【题型】解答题　【知识点】解析几何　【难度】easy
已知坐标平面内三点 $A(-2,-4)$，$B(2,0)$，$C(-1,11)$。

(1) 求直线 $AB$ 的斜率和倾斜角；

(2) 若 $A,B,C,D$ 可以构成平行四边形，且点 $D$ 在第一象限，求点 $D$ 的坐标；

(3) 若 $E(m,n)$ 是线段 $AC$ 上一动点，求 $\frac{n - 2}{m - 2}$ 的取值范围。
【解答】
\noindent \textbf{【答案】}
(1) 斜率为 $1$，倾斜角为 $\frac{\pi}{4}$；
(2) $(3,5)$；
(3) $\left[-\frac{1}{3},1\right]$。

\noindent \textbf{【分析】}
(1) 根据过两点的斜率公式求出斜率，再求倾斜角；
(2) 设 $D(x,y)$，根据 $k_{AB}=k_{CD},k_{AC}=k_{BD}$ 求解即可；
(3) 因为 $\frac{n-2}{m-2}$ 表示直线 $BE$ 的斜率，求出 $E$ 与点 $C$ 重合时，直线 $BC$ 的斜率；$E$ 与点 $A$ 重合时，直线 $BA$ 的斜率即可得答案。

\noindent \textbf{【详解】}
(1) 解：因为直线 $AB$ 的斜率为 $\frac{-4-0}{-2-2} = 1$，
所以直线 $AB$ 的倾斜角为 $\frac{\pi}{4}$。

(2) 解：如图，当点 $D$ 在第一象限时，$k_{AB}=k_{CD},k_{AC}=k_{BD}$。

设 $D(x,y)$，则
\[
\begin{cases}
\frac{y-1}{x+1} = 1 \\
\frac{y-0}{x-2} = \frac{1+4}{-1+2}
\end{cases},
\quad \text{解得 }
\begin{cases}
x = 3 \\
y = 5
\end{cases}
\]
故点 $D$ 的坐标为 $(3,5)$。

(3) 解：由题意得 $\frac{n-2}{m-2}$ 为直线 $BE$ 的斜率。

当点 $E$ 与点 $C$ 重合时，直线 $BE$ 的斜率最小，$k_{BC} = \frac{1-0}{-1-2} = -\frac{1}{3}$；
当点 $E$ 与点 $A$ 重合时，直线 $BE$ 的斜率最大，$k_{BA} = 1$。

故直线 $BE$ 的斜率的取值范围为 $\left[-\frac{1}{3},1\right]$，

即 $\frac{n-2}{m-2}$ 的取值范围为 $\left[-\frac{1}{3},1\right]$。

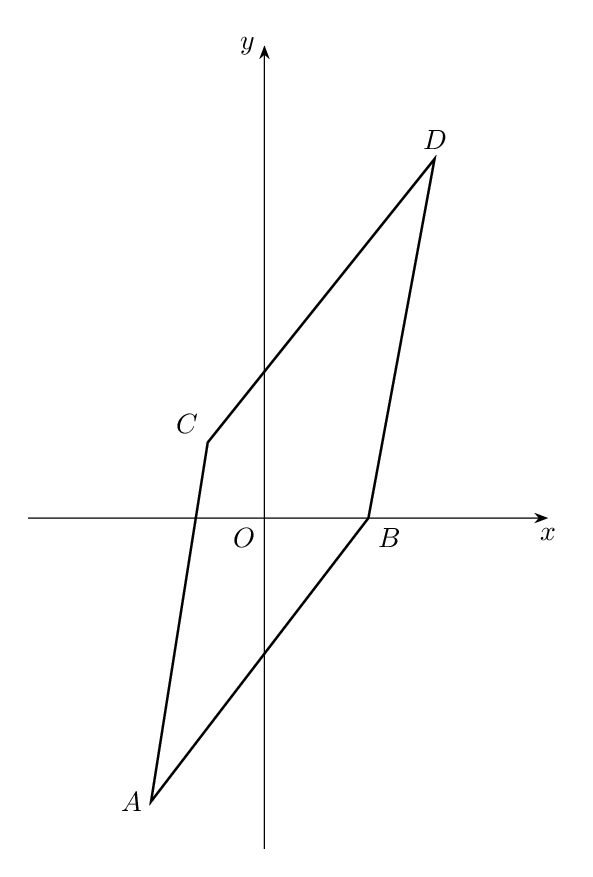
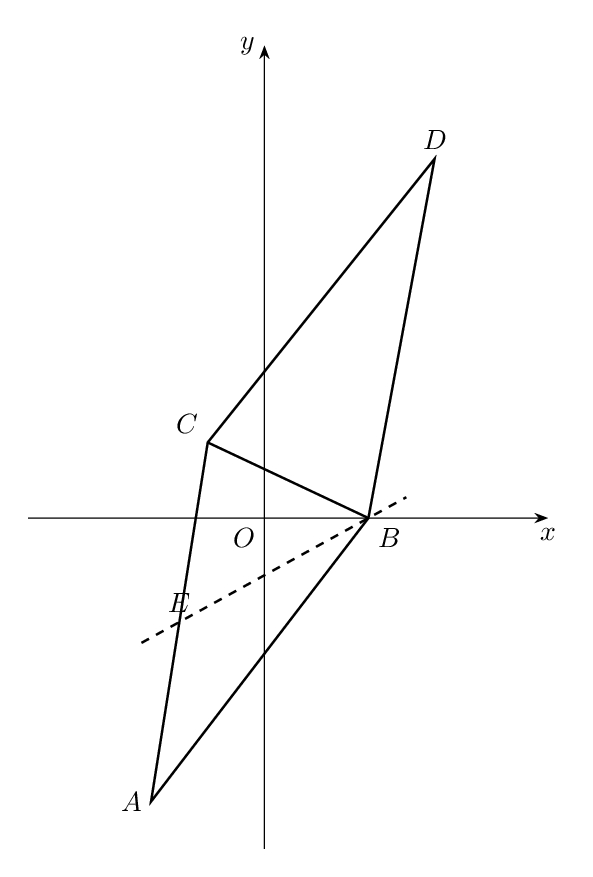